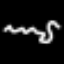
Label: squiggle